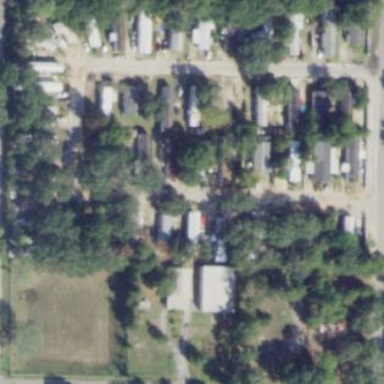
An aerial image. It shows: Residential area known as trailer park.